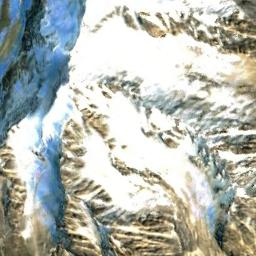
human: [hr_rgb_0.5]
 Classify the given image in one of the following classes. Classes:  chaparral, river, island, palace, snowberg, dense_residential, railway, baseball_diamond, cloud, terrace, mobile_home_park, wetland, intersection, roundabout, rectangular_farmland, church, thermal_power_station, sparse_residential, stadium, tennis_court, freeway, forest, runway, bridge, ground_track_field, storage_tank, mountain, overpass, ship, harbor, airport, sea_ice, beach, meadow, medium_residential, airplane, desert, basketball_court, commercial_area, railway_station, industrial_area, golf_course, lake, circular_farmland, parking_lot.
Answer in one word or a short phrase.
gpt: snowberg